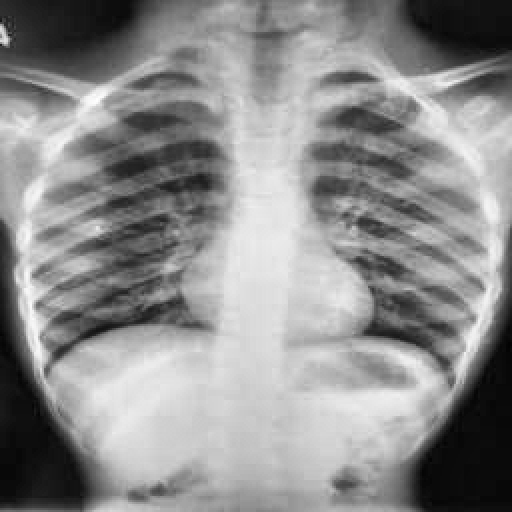
Finding: TUBERCULOSIS